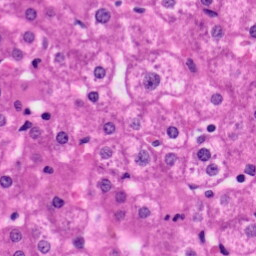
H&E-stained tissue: Liver